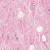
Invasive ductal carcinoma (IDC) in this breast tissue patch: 0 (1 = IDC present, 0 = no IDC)